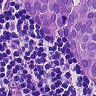
Metastatic tissue present: yes